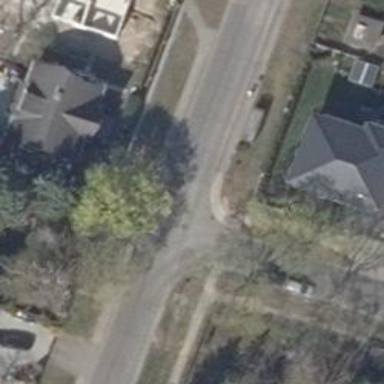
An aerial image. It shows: Unmarked crossing on the road.